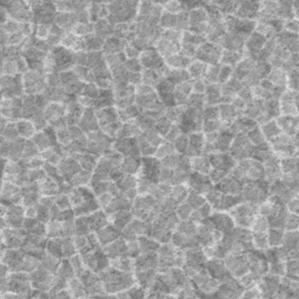
Label: frost